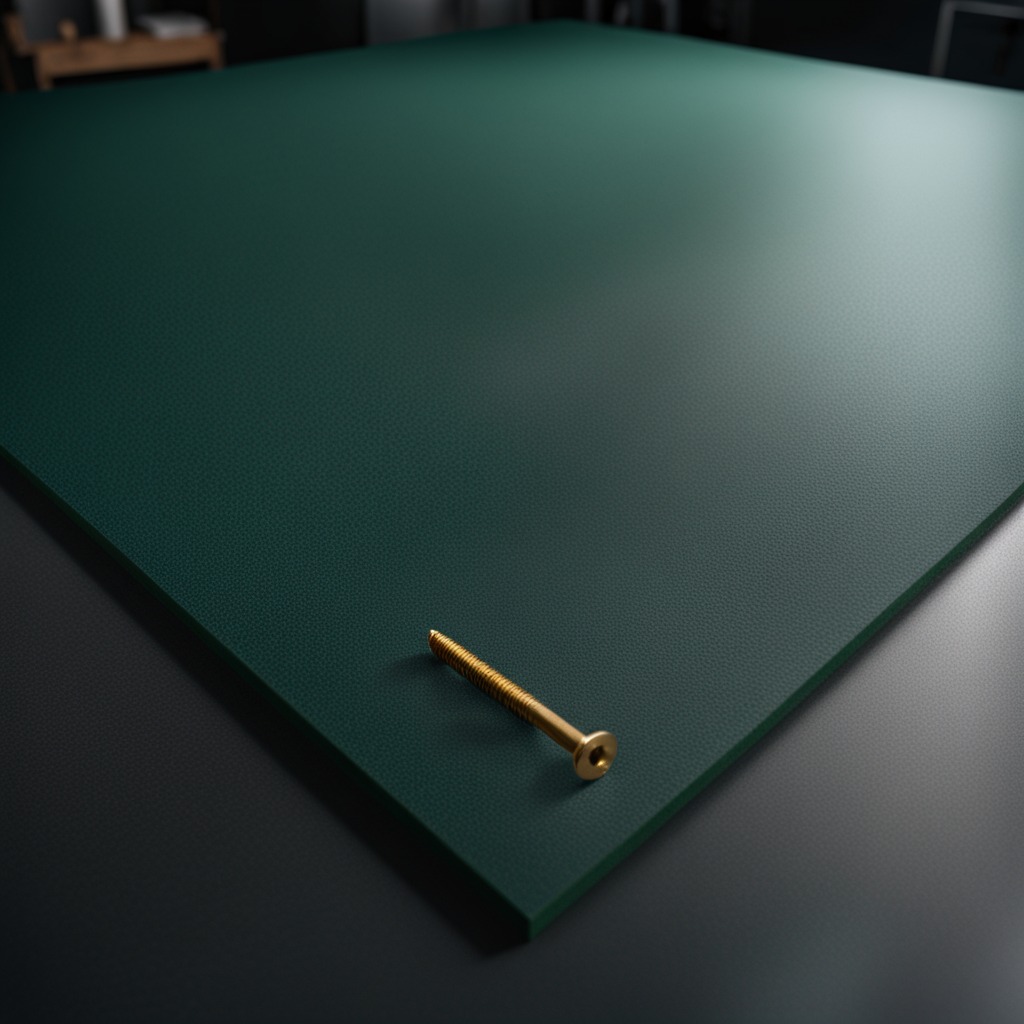
A metal screw is lying on the green rubber mat inside a workshop at night.